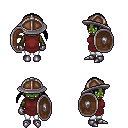
a pixel art fantasy rpg character, female body template, orc, green skin, maroon tunic, white pants, raven twin-tailed hairstyle, chain helm, metal gloves, metal boots, shield, four views (front, back, left, right), 2x2 character sprite sheet, small pixel art, hard edges, no anti-aliasing